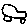
Label: car